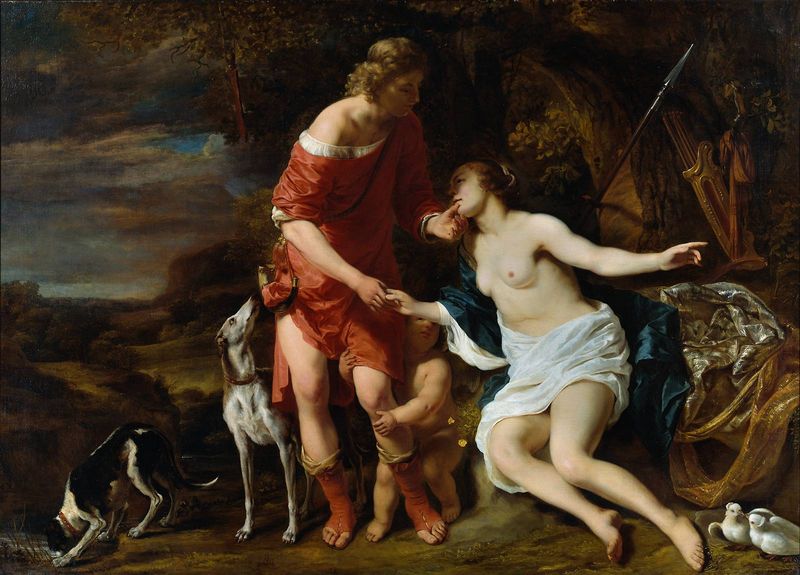
Titel: Venus und Adonis
Standort: Amsterdam
Institution: Rijksmuseum
Schlagwörter: akt, baum, blau, blätter, dunkel, gemälde, gott, hand, himmel, laub, lendenschurz, mann, nackt, schatten, vogel, wasser, weiß, wolken, bäume, fluss, frauen, grün, landschaft, mädchen, see, sitzen, abend, blumen, braun, brust, busen, daumen, finger, frau, frisur, haar, hintergrund, kleid, licht, nacht, orange, schwarz, vordergrund, blüten, hund, hunde, rot, tiere, tuch, jung, trinken, barock, falten, halten, inkarnat, stehen, taube, gesten, horn, hände, instrument, öl, bach, erde, ferne, horizont, natur, vögel, weite, wiesen, boden, gewand, gold, mantel, stoff, tücher, kind, paar, kinn, lippen, locken, schulter, schön, wald, engel, putte, putto, brüste, liebe, düster, italien, zwei, halsband, schuhe, baby, blue, lanze, oil, red, painting, woman, muskeln, festhalten, brown, nackte, brustwarze, knie, zehen, zeigen, entblößt, strümpfe, barfuss, lendentuch, suchen, abschied, lichtung, tauben, stiefel, göttin, jagd, liebespaar, verführung, jüngling, jäger, jagdhund, windhund, manierismus, angel, man, mythology, nude, sky, tree, lust, rinde, liebende, schnüffeln, landscape, nature, trees, sinnlich, fingerzeig, venus, tränke, jagdhunde, gurt, speer, laute, aufbruch, apoll, harfe, kitsch, amor, putten, dog, dogs, gamaschen, köcher, pfeil, rinsal, lecken, diana, pfeile, vereinigung, treue, zelt, cherub, cupid, love, lager, mann frau, italienisch, fögel, umklammern, blauer mantel, doves, sandals, gegürtet, canvas, windhunde, aphrodite, hochschauen, verrat, verabschiedung, arrow, actaeon, point, knee, turteltauben, abhalten, spear, appoll, arrows, ädchen, bsen, weiche knie, hunting, ke, rotes hend, nud, es, landscpae, venus and adonis, venus retaining adonis, festus, fingerzeige, dofs, huntin